Question: I can not order my different div as I wish.
First, I would like the card to be the same height as my title.
Then, I want the bottom of my 2 buttons are at the same height as the bottom of my card.
I guess this is possible but I'm stuck ... Could you help me?
'''
<div class="container" style="width:auto;margin-top:0%">
<div class="row col-12">
<div class="5" style="margin-top:2%"><h3>Change your user profile</h3></div>
<div class="card border-primary md-5 col-6" style="width: auto; margin-left:51%">
<div class="card-header" style="font-size:22px">Attention</div>
<div class="card-body">
<p class="card-text">
The modified data must first be validated. <br /><br />
A request will be sent as soon as you click on "Submit". <br /><br />
It is normal that the old data is still displayed, it means that the validation has not been done yet.
</p>
</div>
</div>
<div>
<button type="button" class="btn btn-outline-primary" id="btnMember" onclick="hideCPY()">Personnal</button>
<button type="button" style="margin-left:1%" class="btn btn-outline-primary" id="btnShowCompany" onclick="hideMember()">Company</button>
</div>
</div>
'''
[
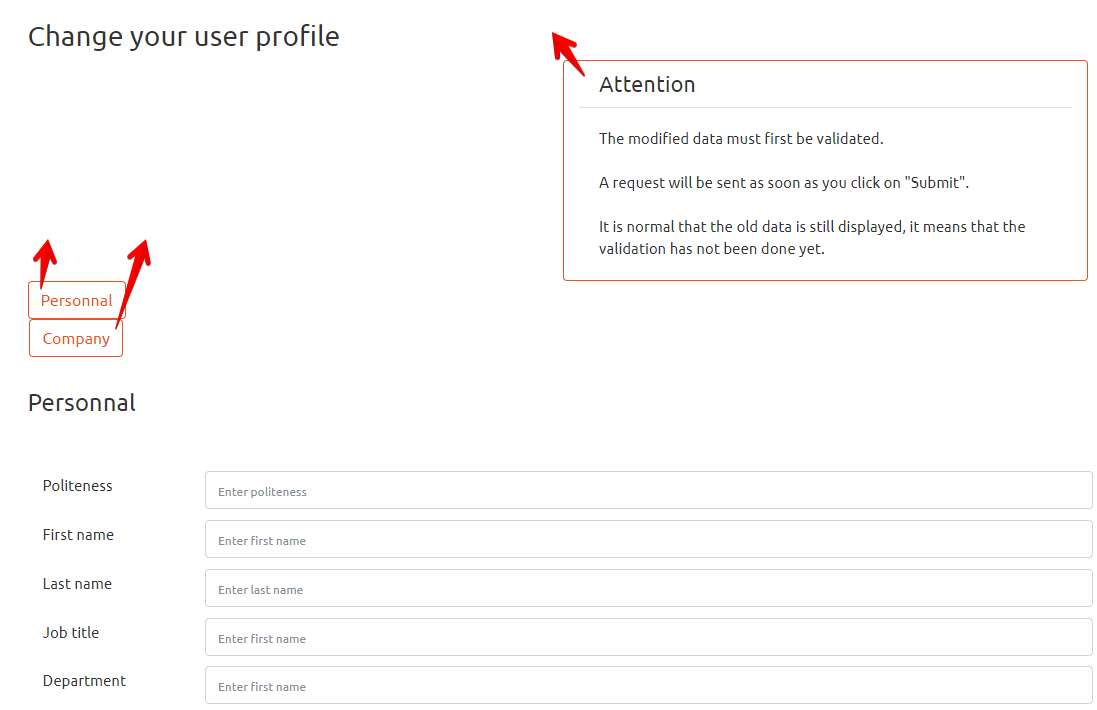
Answer: You should remove the 'margin-left:51%' given to your card as you do not need margins when working with bootstrap grid. Also, you should move the buttons into the same first column container in order to align them along with the title.
'''
<div class="container" style="width:auto;margin-top:0%">
<div class="row col-12">
<div class="col-5" style="margin-top:2%">
<h3>Change your user profile</h3>
<div>
<button type="button" class="btn btn-outline-primary" id="btnMember" onclick="hideCPY()">Personnal</button>
<button type="button" style="margin-left:1%" class="btn btn-outline-primary" id="btnShowCompany" onclick="hideMember()">Company</button>
</div>
</div>
<div class="card border-primary md-5 col-6" style="width: auto;">
<div class="card-header" style="font-size:22px">Attention</div>
<div class="card-body">
<p class="card-text">
The modified data must first be validated. <br /><br />
A request will be sent as soon as you click on "Submit". <br /><br />
It is normal that the old data is still displayed, it means that the validation has not been done yet.
</p>
</div>
</div>
</div>
'''
Also, I would highly recommend removing inline styles and using CSS classes instead.
Working fiddle here: <URL>
Hope this helps.